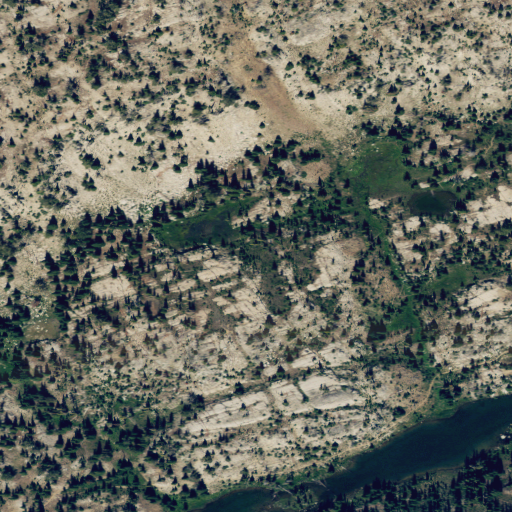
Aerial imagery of depression(s) in Oregon named Lake Basin containing evergreen forest, grassland, barren land, shrub, and open water